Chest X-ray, PA view. Patient: 48 years old, sex F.
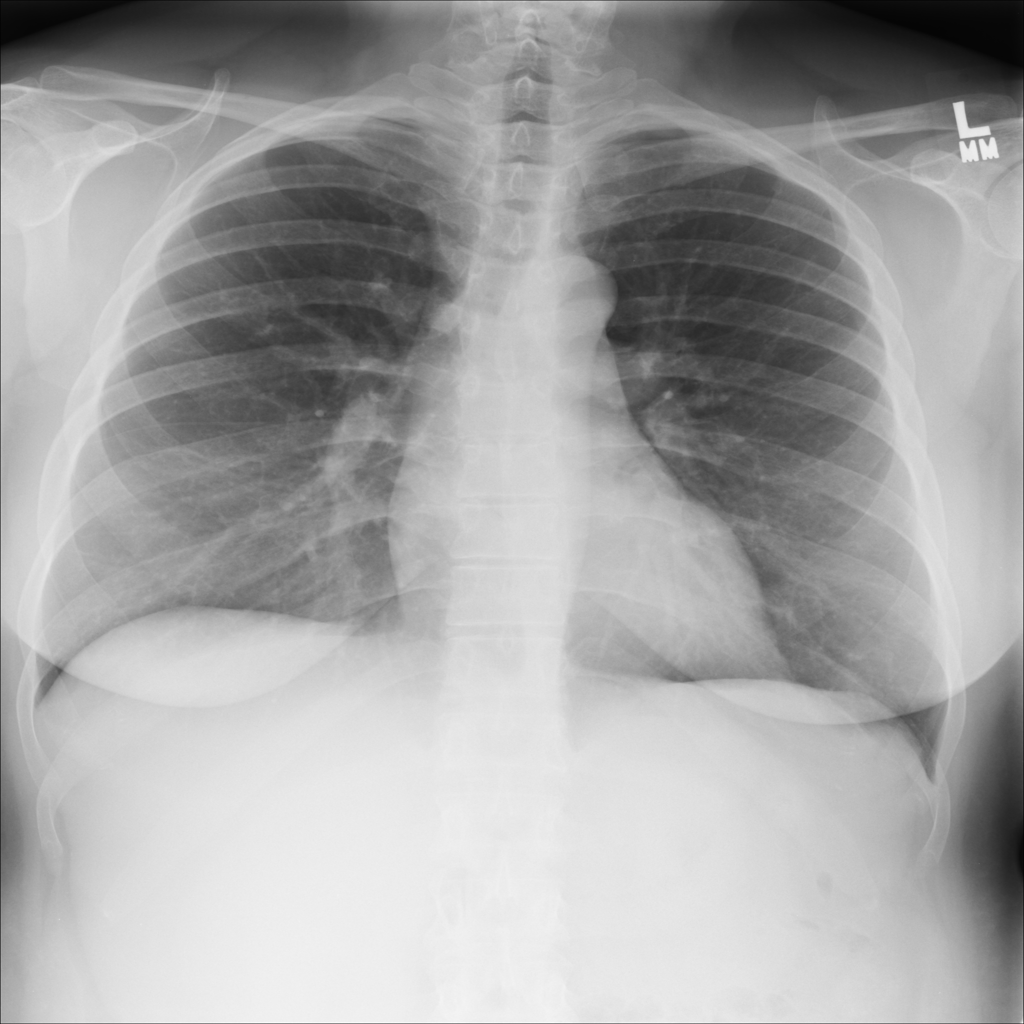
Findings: No Finding